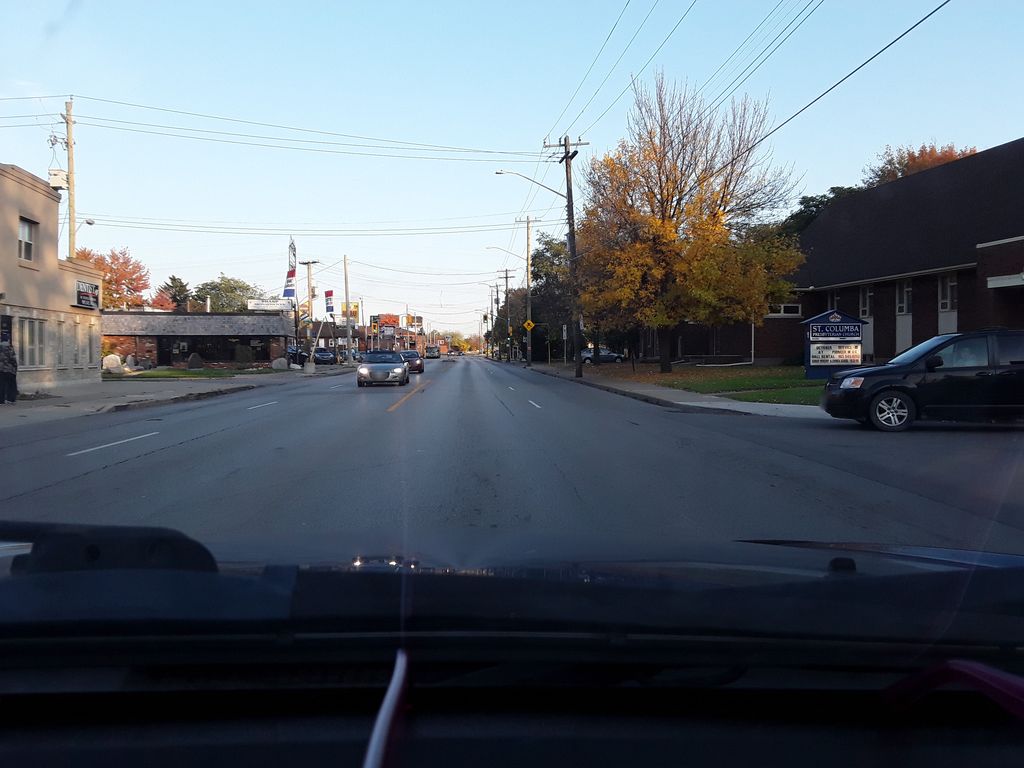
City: hamilton